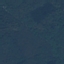
Label: Forest